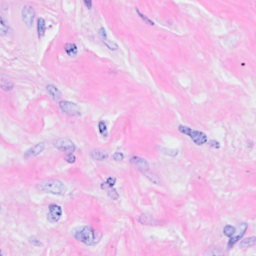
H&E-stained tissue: Breast